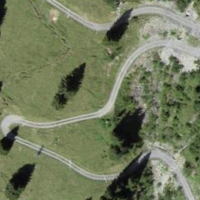
EUNIS habitat code: 23
Species observed at this site:
Zygaena loti